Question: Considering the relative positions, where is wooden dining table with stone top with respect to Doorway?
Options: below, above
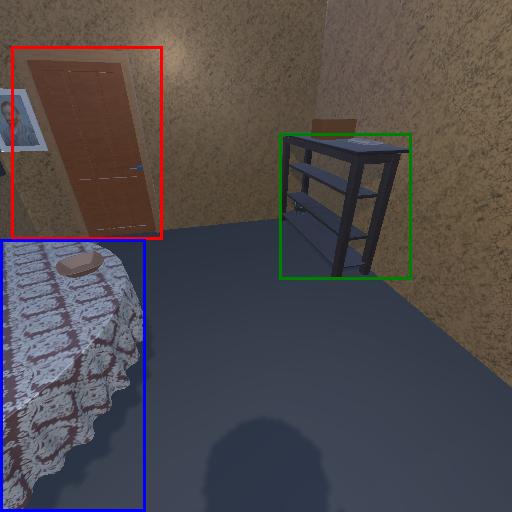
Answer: below